Interaction volume radius: 10 \u00c5
Interaction volume height: 15 \u00c5
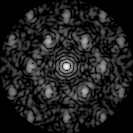
Disorder parameter: 0.5697